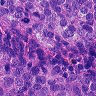
Metastatic tissue present: yes